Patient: sex M, age 49
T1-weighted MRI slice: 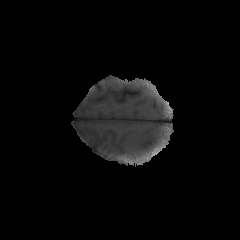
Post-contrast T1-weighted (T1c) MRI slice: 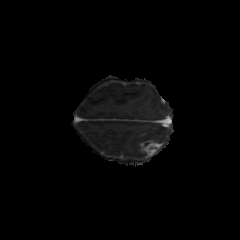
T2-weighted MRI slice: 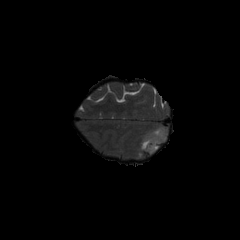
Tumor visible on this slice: yes
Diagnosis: Astrocytoma, IDH-mutant
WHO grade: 4